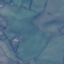
Land use / land cover: Pasture